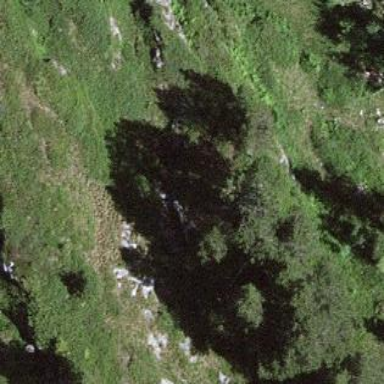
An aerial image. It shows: Patch of scrub vegetation.